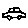
Label: car